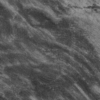
Label: not_dusty